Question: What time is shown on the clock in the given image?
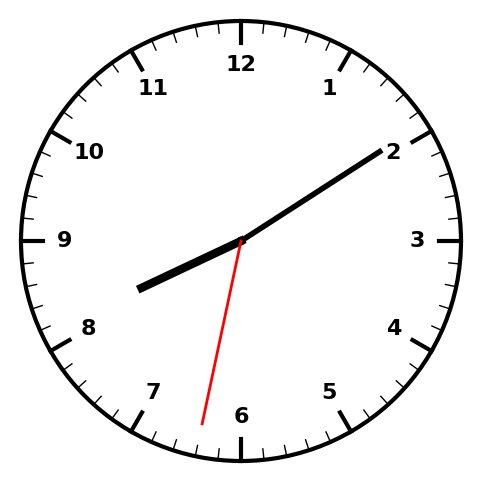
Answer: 08:09:32